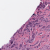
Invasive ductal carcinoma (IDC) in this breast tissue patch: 1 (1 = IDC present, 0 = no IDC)